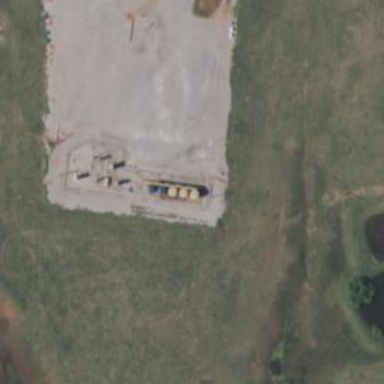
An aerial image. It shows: Storage tank with man-made structure.